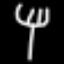
Label: fork